Field crop: tomato
Growth stage: 1
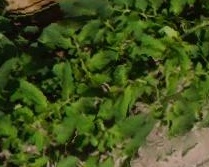
Species: tomato